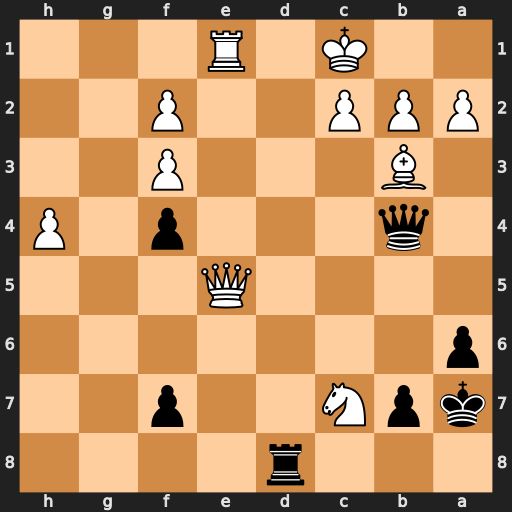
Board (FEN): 3r4/kpN2p2/p7/4Q3/1q3p1P/1B3P2/PPP2P2/2K1R3
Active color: b
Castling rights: -
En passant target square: -
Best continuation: Qd2+ Kb1 Qd1+ Rxd1 Rxd1#